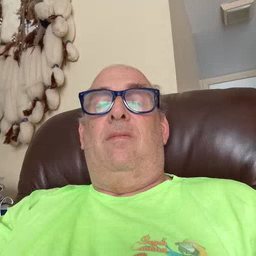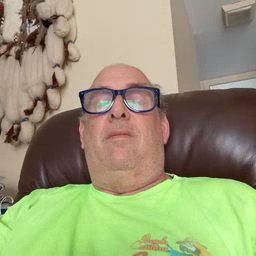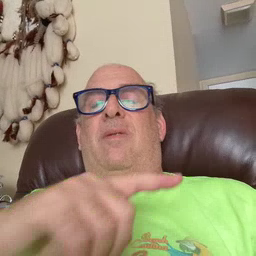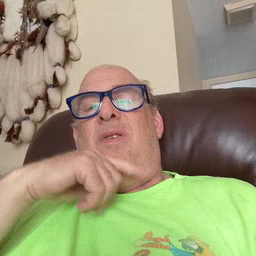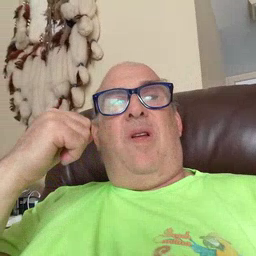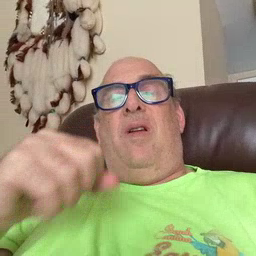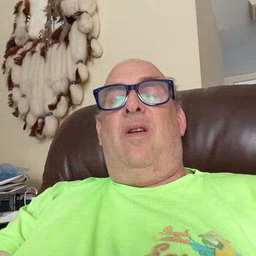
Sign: dryer